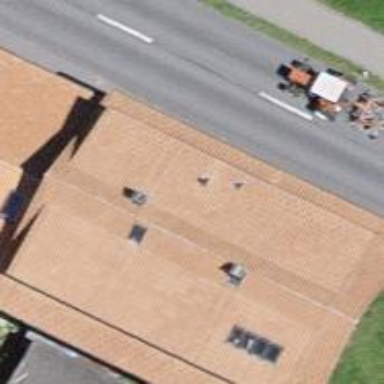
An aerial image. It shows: Residential building.